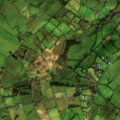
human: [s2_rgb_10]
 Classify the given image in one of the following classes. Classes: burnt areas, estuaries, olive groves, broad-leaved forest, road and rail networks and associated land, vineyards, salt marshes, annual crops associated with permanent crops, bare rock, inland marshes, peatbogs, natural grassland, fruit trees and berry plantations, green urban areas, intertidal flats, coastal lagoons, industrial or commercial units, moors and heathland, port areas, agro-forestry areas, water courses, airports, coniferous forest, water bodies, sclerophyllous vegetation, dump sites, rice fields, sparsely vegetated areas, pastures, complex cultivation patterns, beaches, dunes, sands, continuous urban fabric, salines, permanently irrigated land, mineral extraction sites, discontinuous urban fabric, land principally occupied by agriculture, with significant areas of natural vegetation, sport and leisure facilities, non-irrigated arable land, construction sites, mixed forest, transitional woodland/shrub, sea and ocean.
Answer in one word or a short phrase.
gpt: pastures